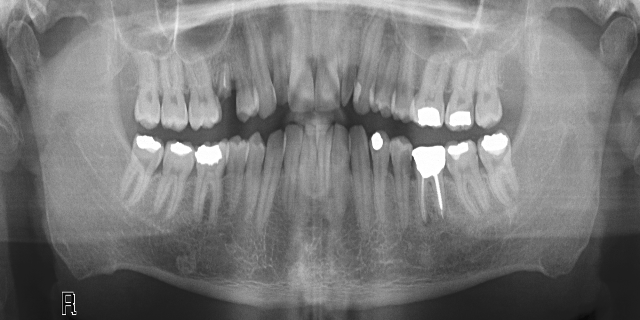
adult